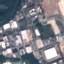
Land use / land cover class: Industrial